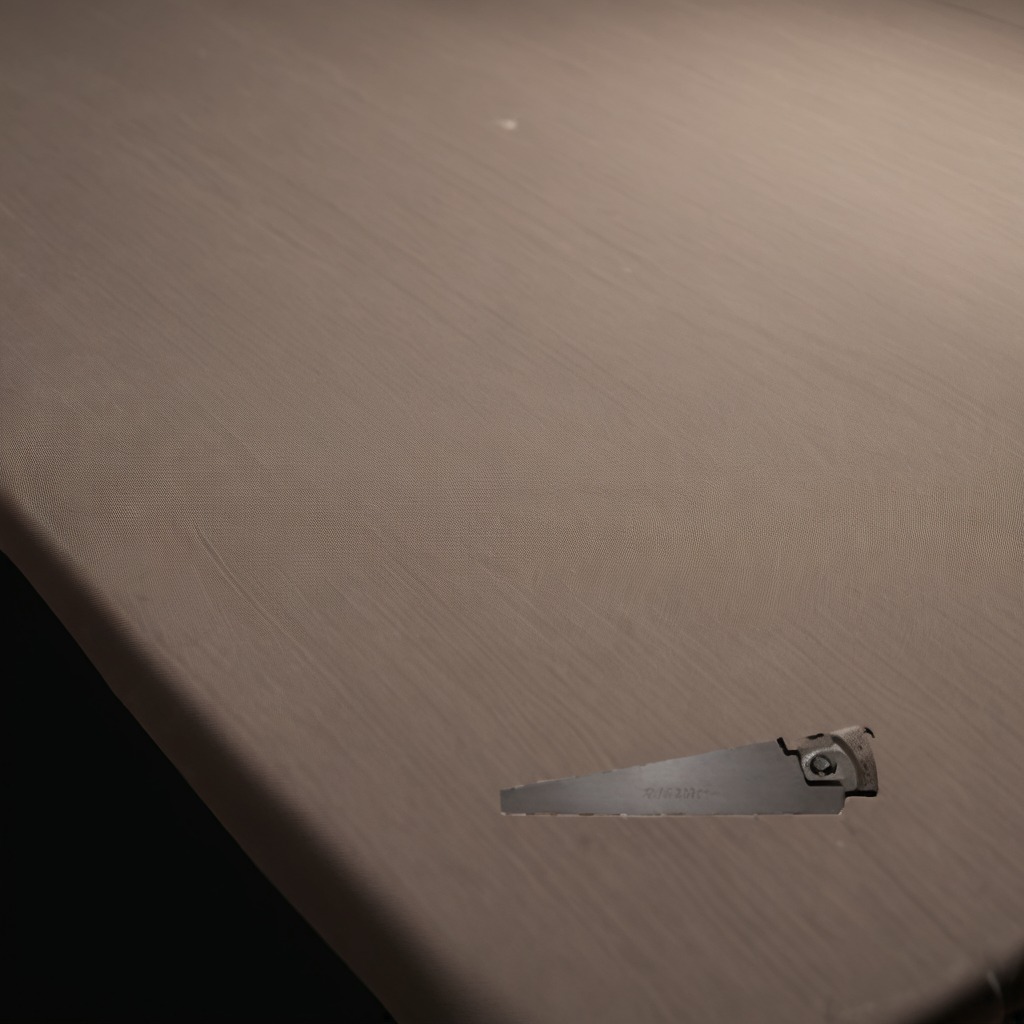
A metal saw is lying on a wooden table.